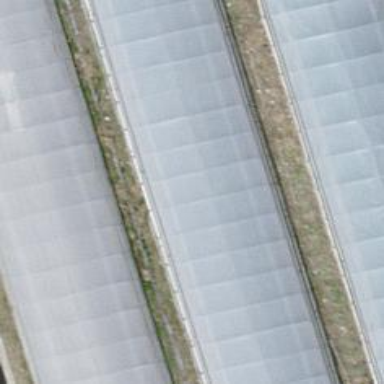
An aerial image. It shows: Greenhouse.